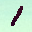
Label: 1